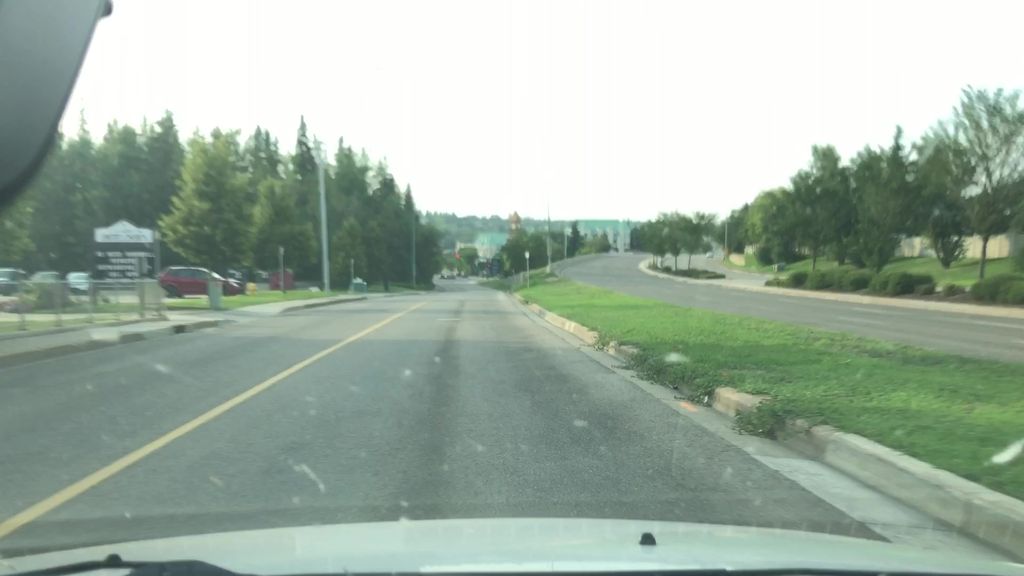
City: edmonton